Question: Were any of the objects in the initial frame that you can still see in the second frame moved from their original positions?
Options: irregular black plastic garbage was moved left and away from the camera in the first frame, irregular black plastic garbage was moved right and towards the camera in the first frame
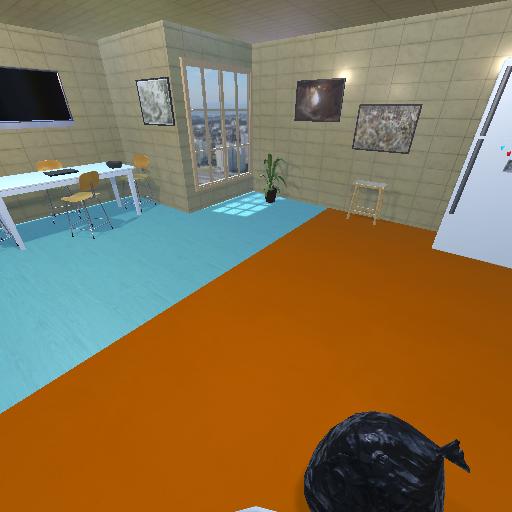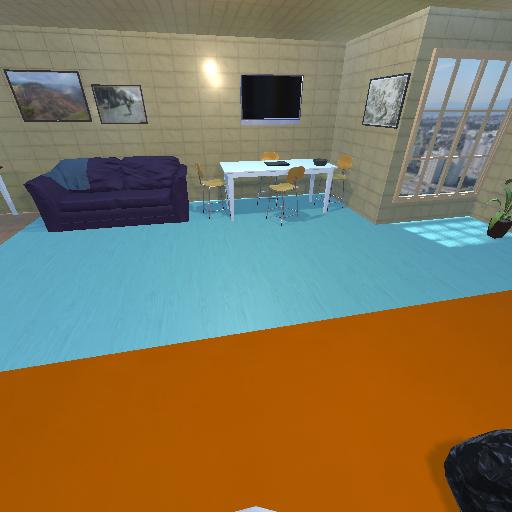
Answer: irregular black plastic garbage was moved left and away from the camera in the first frame